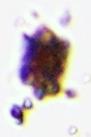
Label: Detritus